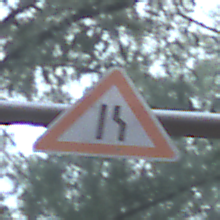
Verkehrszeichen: EinseitigVerengteFahrbahnRechts
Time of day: SunriseSunset
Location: Outdoor (Nature)
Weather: NotSpecified
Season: Autumn
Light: Natural